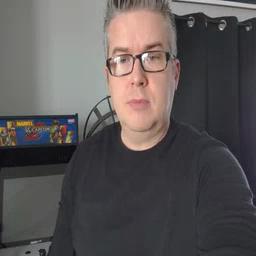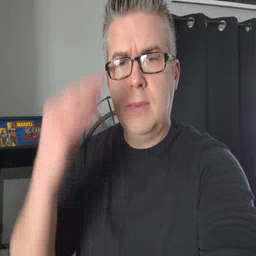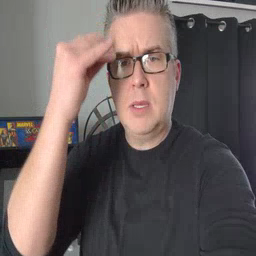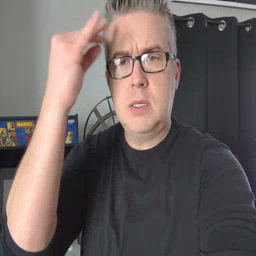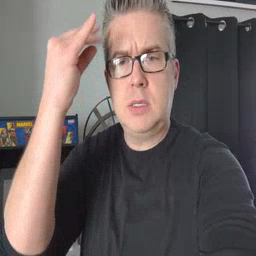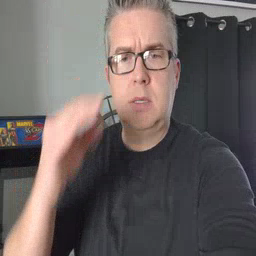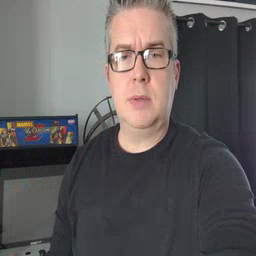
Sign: think